Question: I tried to use DateTime::Now to show system date time.

I wish to separate them into '<date hour mins secs>', so that I can use the hour and mins to perform some calculation.
Can it be done?
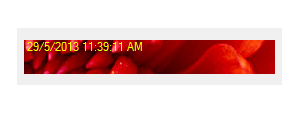
Answer: The 'DateTime' structure returned by 'DateTime::Now' is documented on <URL>.
There are plenty of properties that allow you to access the components of the date. For example
'''
DateTime pNow = DateTime::Now;
int nDay = pNow.Day;
int nYear = pNow.Year;
int nHour = pNow.Hour;
int nMinute = pNow.Minute;
// etc. etc.
'''